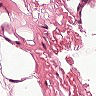
Metastatic tissue present: no